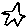
Label: star